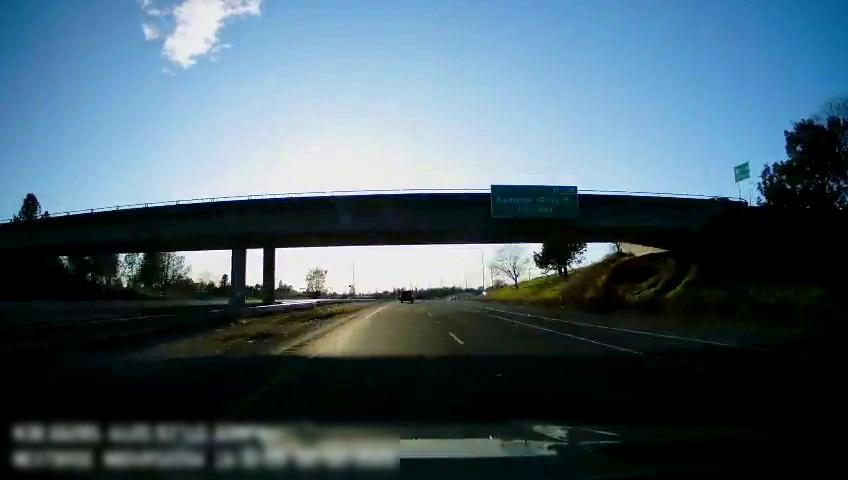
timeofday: Day
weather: Sunny
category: Drivable Space
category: Drivable Space
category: Vehicles | Truck
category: Lanes | Current Lane
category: Lanes | Current Lane
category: Lanes | Alternate Lane
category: Lanes | Alternate Lane
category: Traffic | Signs